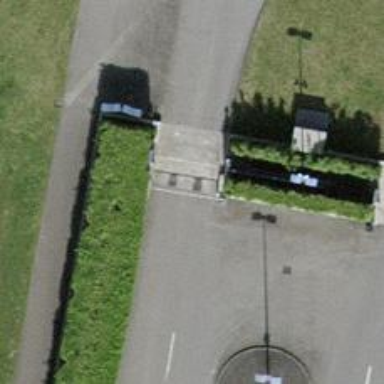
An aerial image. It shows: Lift gate barrier.